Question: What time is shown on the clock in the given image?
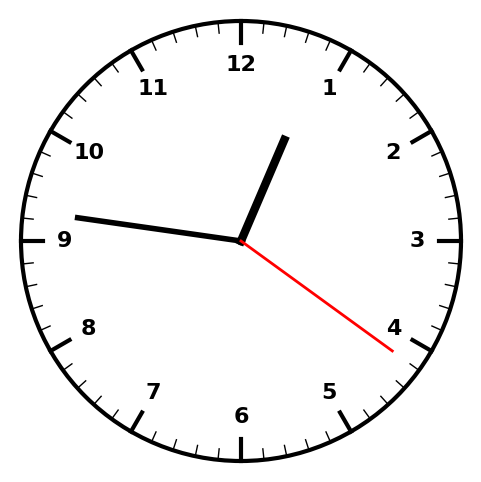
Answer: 12:46:21